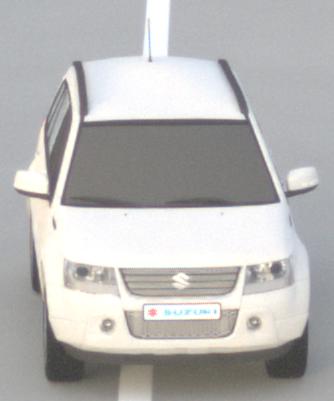
Make: Suzuki
Model: Grand Vitara
Detailed model: Gen. 1 JT
Model produced from: 2009
Model produced until: 2012
Doors: 5
Color: white
Road condition: dry road
Daytime: sunrise or sunset
Contrast: low contrast